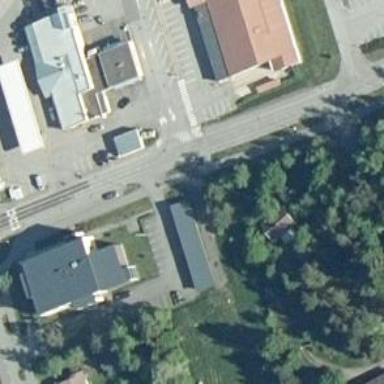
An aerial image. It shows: Uncontrolled road crossing.